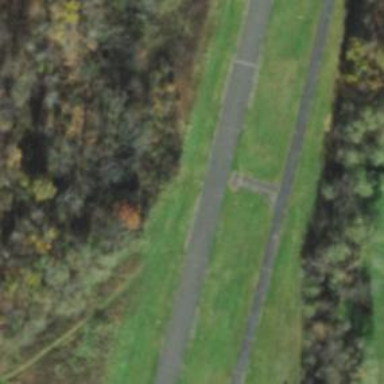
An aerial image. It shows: Image of taxiway at airport.